Question: I have a massive AJAX design problem with my Rails app. To understand the APP - you have a list of classes that you can sign up for. It used to be all HTML, but I want to rewrite it and put some AJAX into it. It looks pretty much like in the picture:

Main table is a list of classes. Blue button means "Sign up for class", red "Sign out", green is when AJAX request is being processed. In the left upper corner there is a search form. Apparently it works (I mean searches, I want it to work through AJAX -> refresh classes. Left list shows all classes you are signed in.
I have a big design problem. It seems I know how to implement all ajax actions separately, but when I'm trying to combine them all, everything messes up. There is no comprehensive tutorial of how to do it, isn't it? I try to work with jquery.
The controller is called , action
So here is what I have:
'''
<div class="span3">
<div class="row-fluid">
<div class="well wyszukiwarka">
<%= render 'search'%> #search form
</div>
<div class="well usuwanie">
<%= render 'usuwanie' %> #left list of my classes
</div>
</div>
</div>
<div class="span9">
<%= render 'wyklady' %> #table of classes
</div>
'''
'''
application.js
$('div.wyszukiwarka form input.btn').submit(function() {
$.get($this.action, $(this).serialize(), null, "script");
return false;
});
the table with classes is refreshed because of wyklady.js.erb that loads automatically
$('div.tab-przedmioty').html("<%= escape_javascript(render('wyklady')) %>");
'''
'''
def wyklady
if params[:search]
@wyklads = Wyklad.where(:pozstudiow => poziom, :typo => 1).search(params[:search])
@labs = Lab.where(:pozstudiow => poziom, :typo => 1).search(params[:search])
else
@wyklads = Wyklad.where(:pozstudiow => poziom, :typo => 1)
@labs = Lab.where(:pozstudiow => poziom, :typo => 1)
end
end
'''
for adding classes (I'm using twitter bootstrap)
'''
<%= button_to 'Dodaj do planu', {:controller => :plans, :action => :create, :przedmiot_id => wyklad.id, :typ => 0}, :method => :post, :remote => true, :class => 'btn btn-small btn-primary addprzedmiot-btn', :style => 'padding: 2px 5px; margin: 0; width: 90px;', :"data-toggle" => 'button', :"data-loading-text" => 'Dodano' %>
'''
At first I tried to put in conditional statemetns from jquery:
'''
$('.addprzedmiot-btn').click(function() {
$('div.tab-przedmioty').html("<%= escape_javascript(render('wyklady')) %>");
});
'''
Then I was trying to execute js from Plans controller (when you sign up for a class you create a new Plan):
'''
in Plans controller
def create
...
if @plan.save
respond_to do |format|
format.js
end
end
and plans/create.js.erb
$('div.usuwanie').html("<%= escape_javascript(render('wyklads/usuwanie')) %>");
'''
But it says that it doesn't render list on left saying in logs that it is missing some objects (nil class) from Wyklads controller.
The only working solution is that everything refreshes through ajax after every call which is quite uneffective. I want to avoid it because the table of classes is quite long and it takes a lot of time to populate it.
1. The table of classes refreshes only when you submit search,
2. When you sign up for a class blue button changes into green (means button pressed which is handled by bootstrap very well), list on left refreshes but table on right doesn't populate it one more time. Green buttons changes into red after refreshing whole page.
So the question is a little bit broader. If someone would be so patient to explain the solution as well as explain some key concepts (or give some suggestions, tutorials) of mixing multiple ajax events and handling them I would be very grateful. Pure code is not as important as concept. After that I want to 'ajaxify' a little bit more, but first it is essential to understand basics.
Thank you very much.
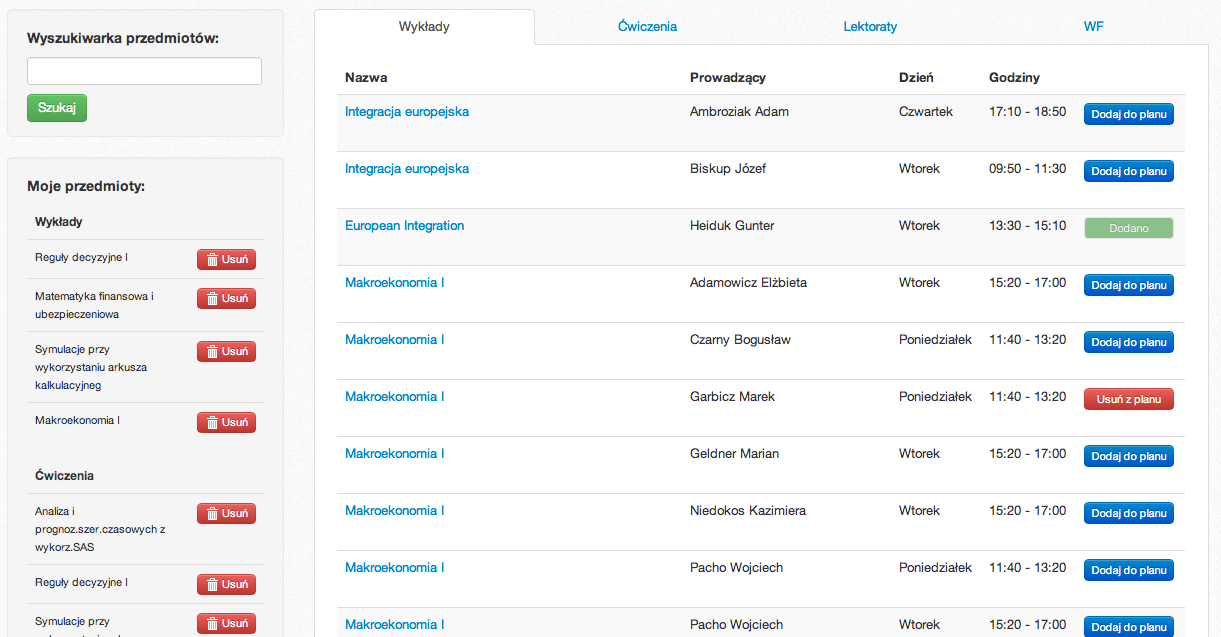
Answer: may be problem in ajax call,
in application.js
'''
$('div.wyszukiwarka form input.btn').submit(function() {
$.get($this.action, $(this).serialize(), null, "script"); // what is $this? $(this) is button instead of form
return false;
});
'''
Try this
'''
$('div.wyszukiwarka form').submit(function() {
$this = $(this)
$.get($this.action, $this.serialize(), null, "script");
return false;
});
'''